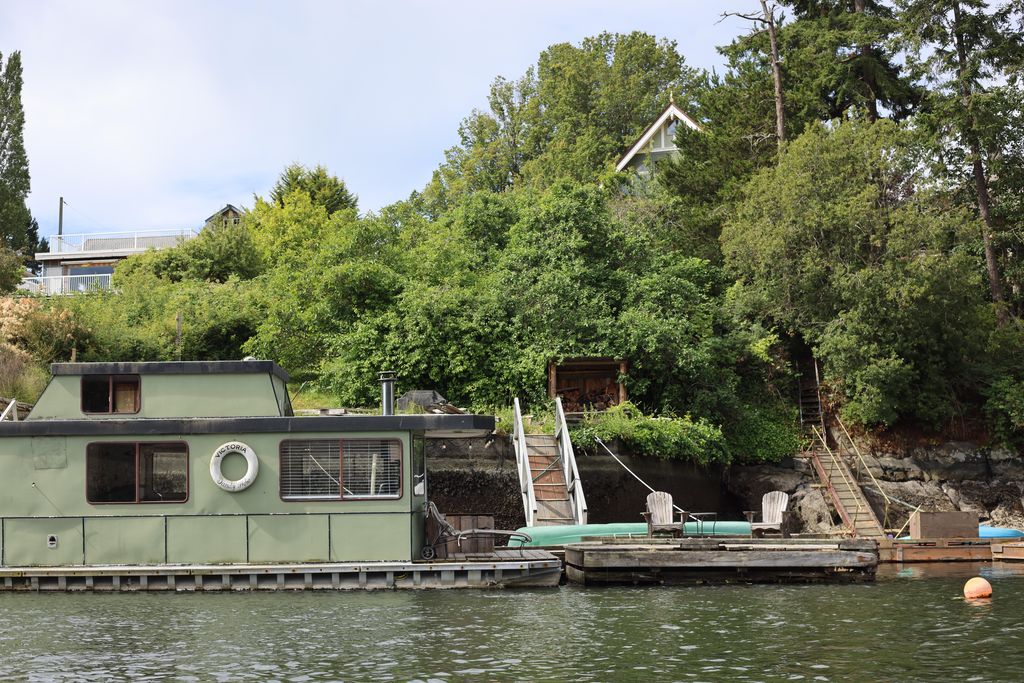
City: victoria